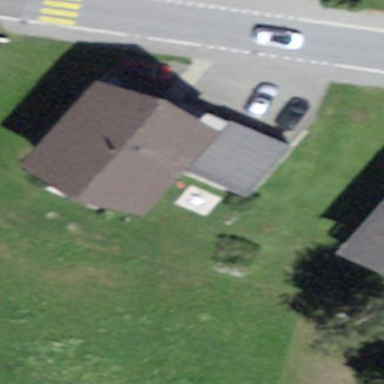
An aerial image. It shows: Gabled roof on residential building.